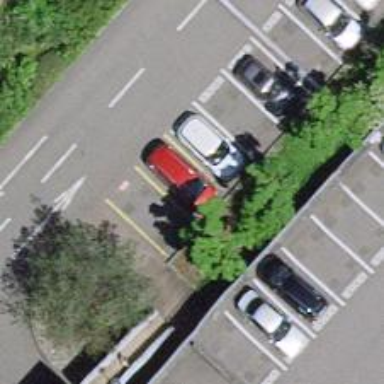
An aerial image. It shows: Car sharing facility.